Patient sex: F
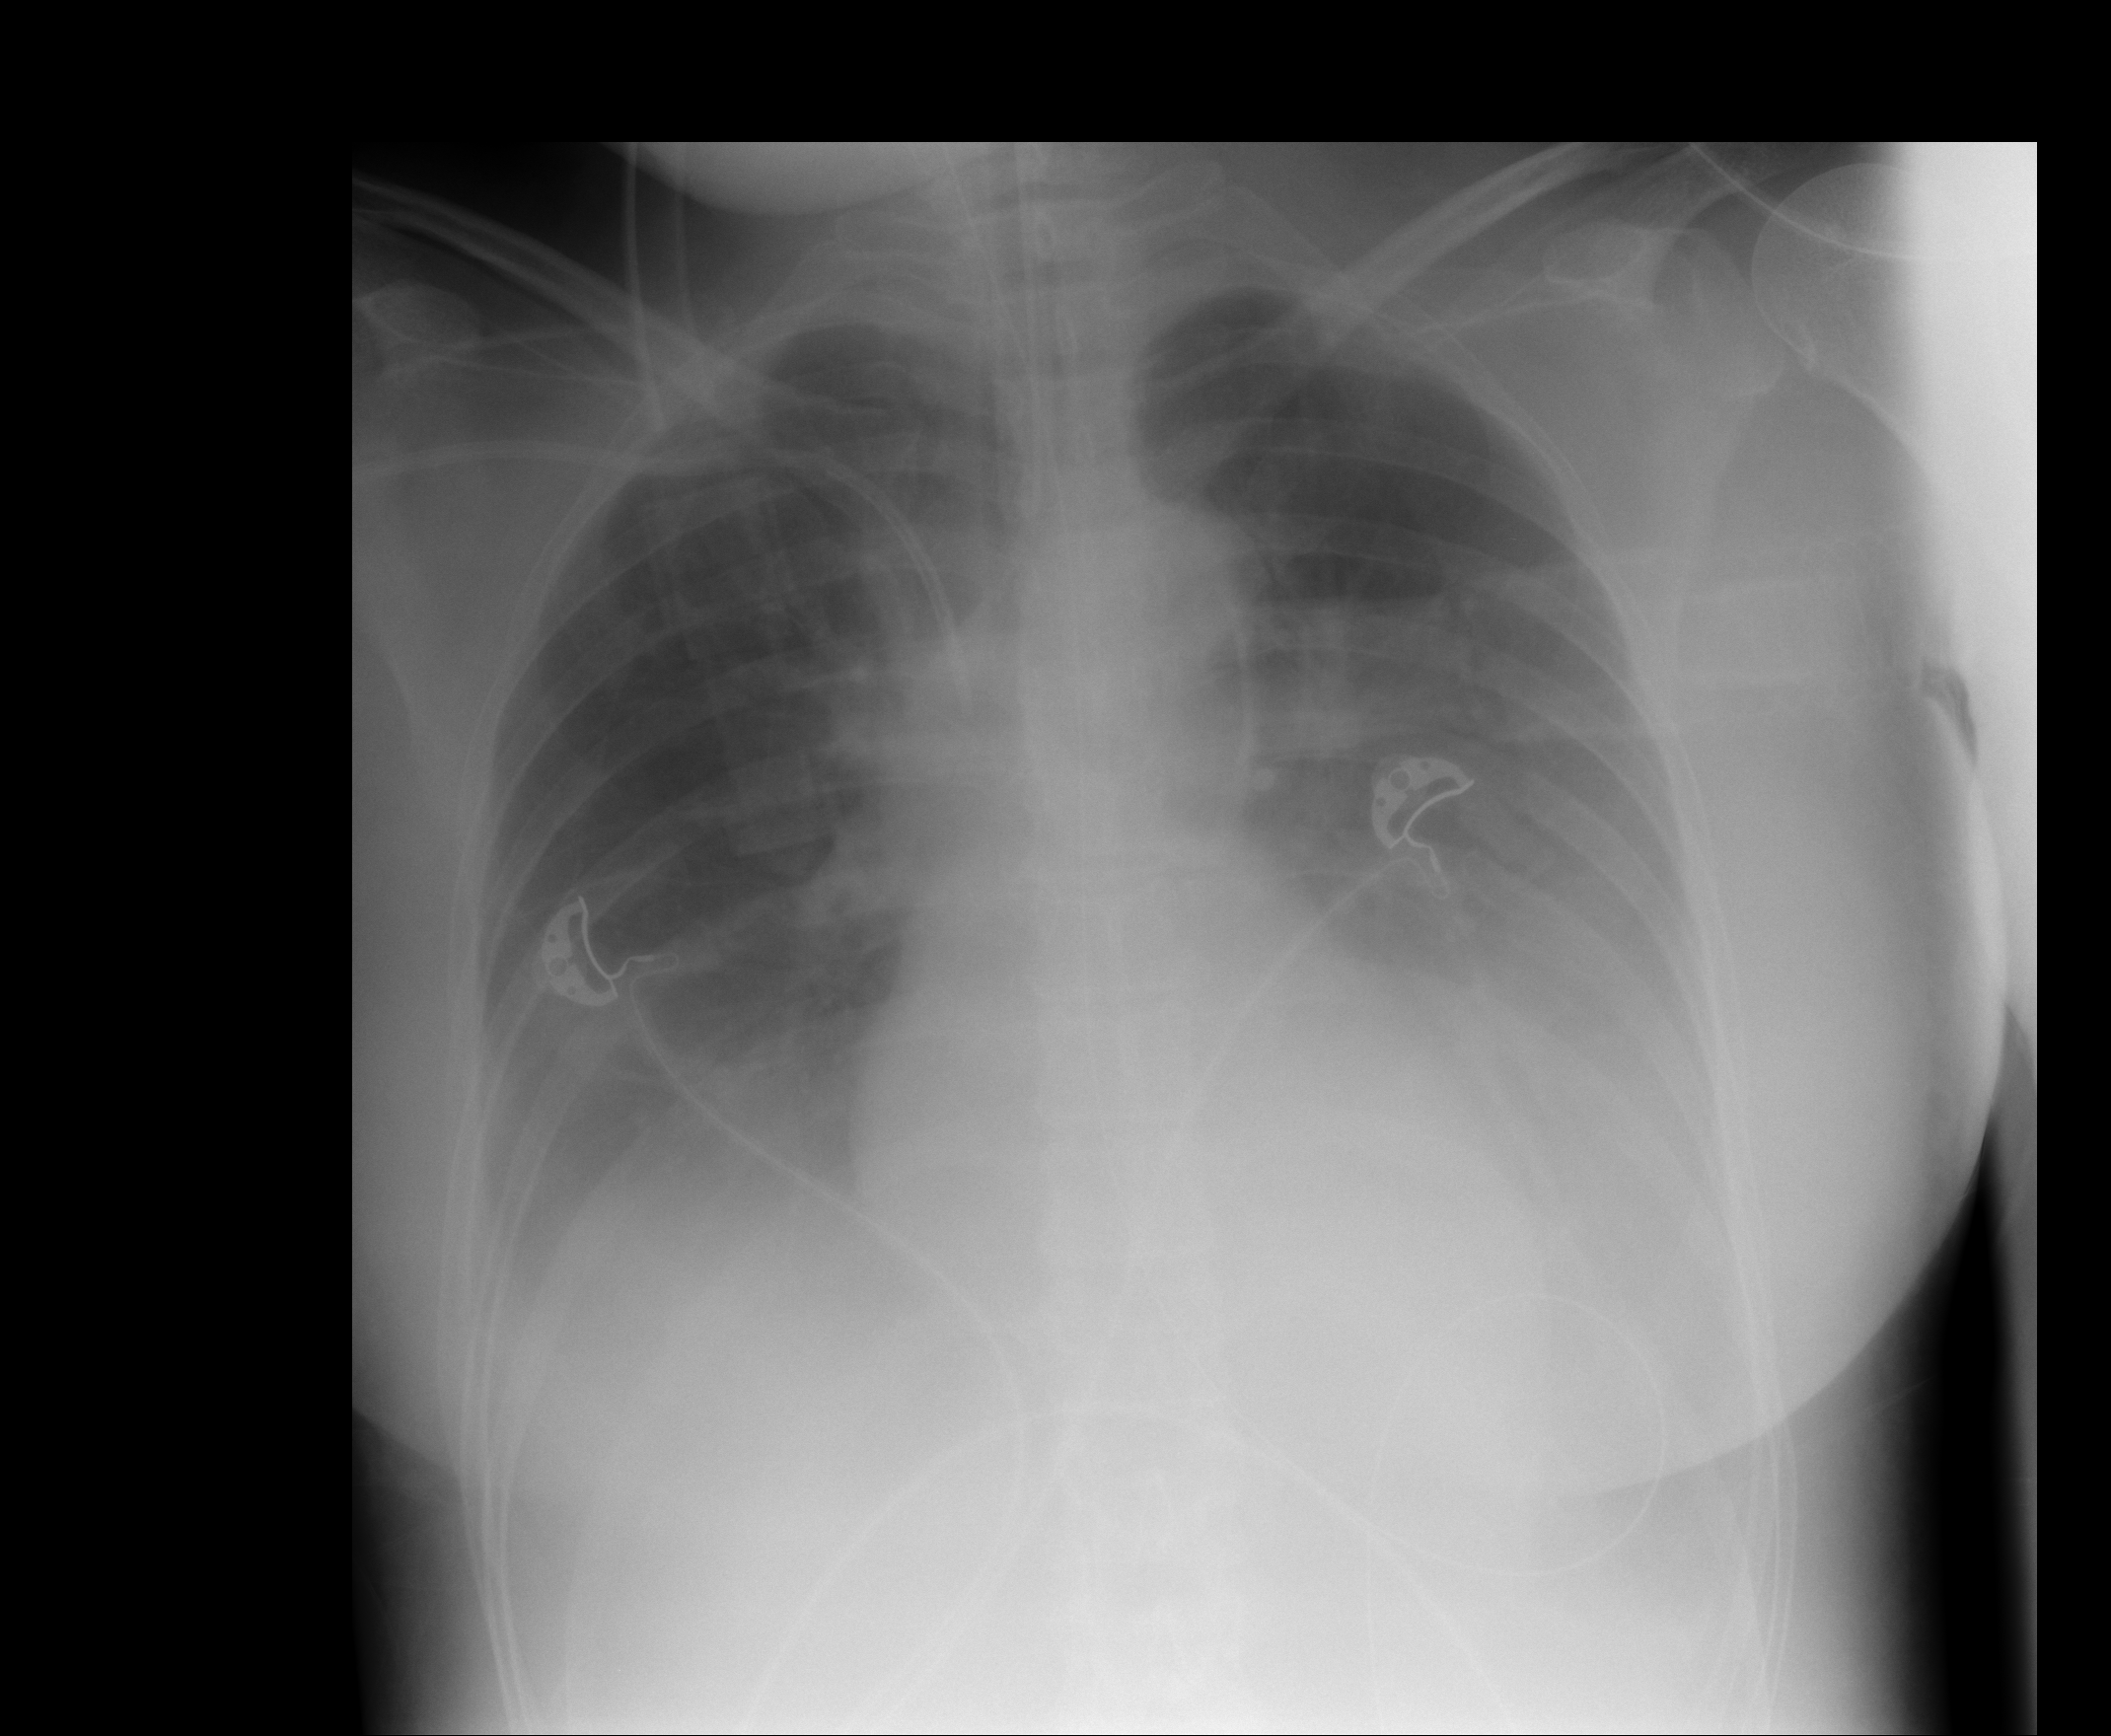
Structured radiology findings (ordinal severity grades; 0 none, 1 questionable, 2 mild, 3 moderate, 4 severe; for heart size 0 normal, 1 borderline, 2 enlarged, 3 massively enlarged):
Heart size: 0
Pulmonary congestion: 0
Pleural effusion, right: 2
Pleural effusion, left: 3
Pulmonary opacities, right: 0
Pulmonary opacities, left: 0
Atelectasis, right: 2
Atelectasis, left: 2